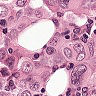
Metastatic tissue present: yes